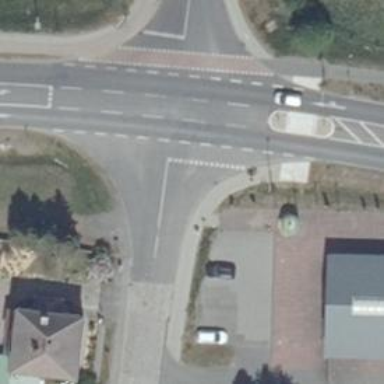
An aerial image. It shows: Road with "give way" sign.